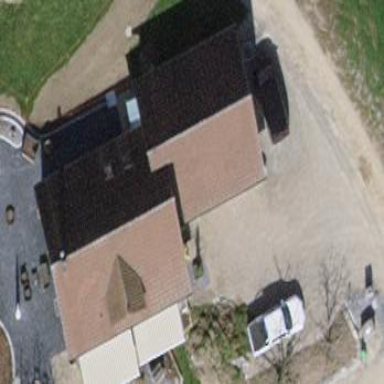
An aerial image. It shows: Garage.